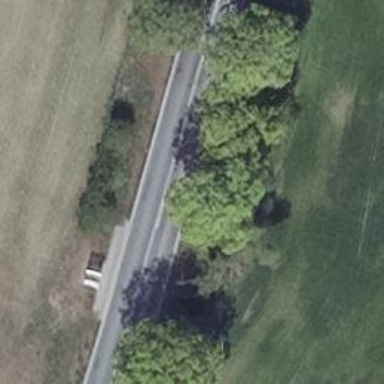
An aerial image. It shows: Row of deciduous broadleaved trees.